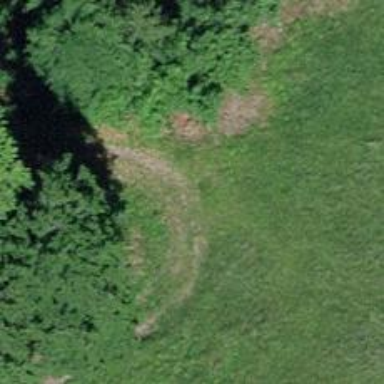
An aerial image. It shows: Path on the ground.